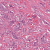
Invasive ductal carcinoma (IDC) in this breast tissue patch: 1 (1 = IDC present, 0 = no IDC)